Question: Count the number of objects in the diagram.
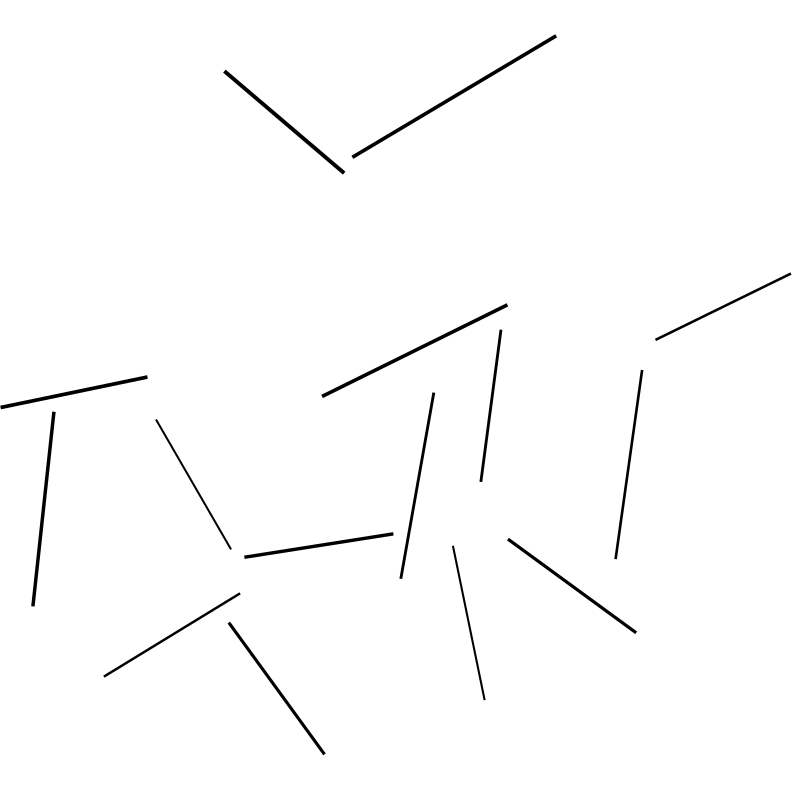
Answer: 15